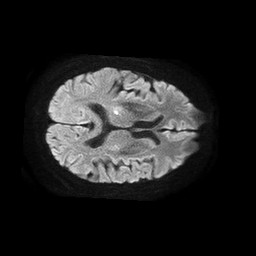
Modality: TRACE
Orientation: axial
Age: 68
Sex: female
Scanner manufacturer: philips
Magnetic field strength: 1.5 T
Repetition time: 4.6 s
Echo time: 0.09059 s